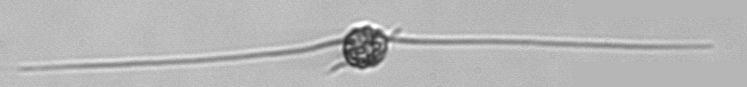
Label: Chaetoceros_danicus